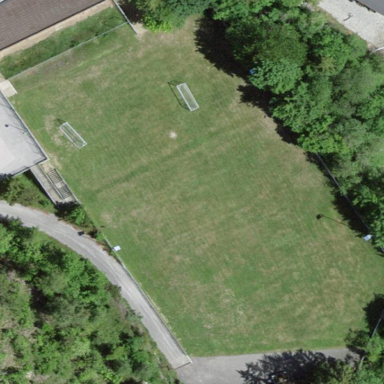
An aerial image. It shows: Grassy pitch used for leisure activities on land.